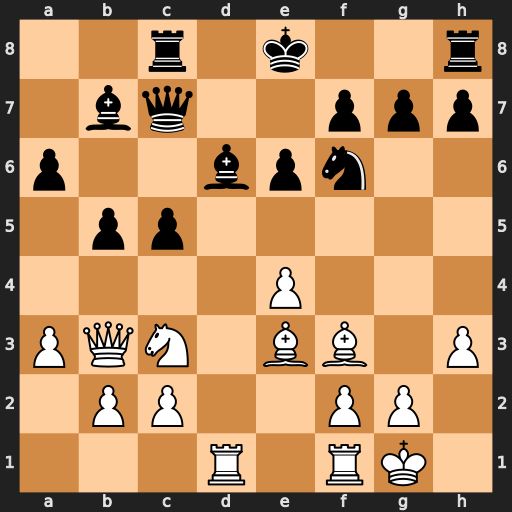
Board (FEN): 2r1k2r/1bq2ppp/p2bpn2/1pp5/4P3/PQN1BB1P/1PP2PP1/3R1RK1
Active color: w
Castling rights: k
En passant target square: -
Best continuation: Rxd6 Qxd6 e5